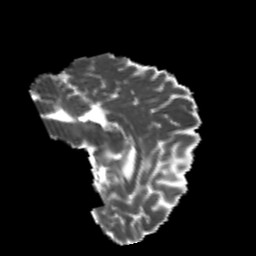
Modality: MD
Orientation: sagittal
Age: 20
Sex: female
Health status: healthy
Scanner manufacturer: philips
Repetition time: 7.393 s
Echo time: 0.08599 s